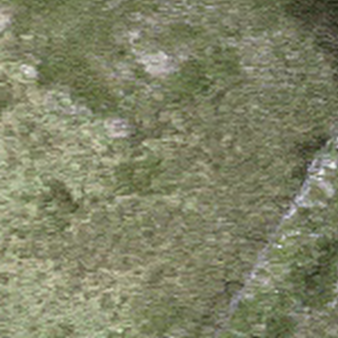
Label: other